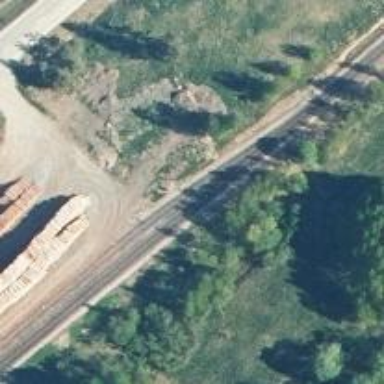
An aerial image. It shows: Railway yard in service.